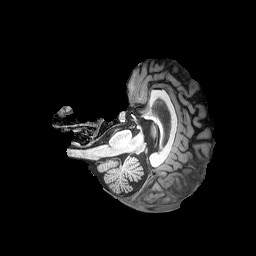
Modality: T1w
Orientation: axial
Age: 72
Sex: female
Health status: healthy